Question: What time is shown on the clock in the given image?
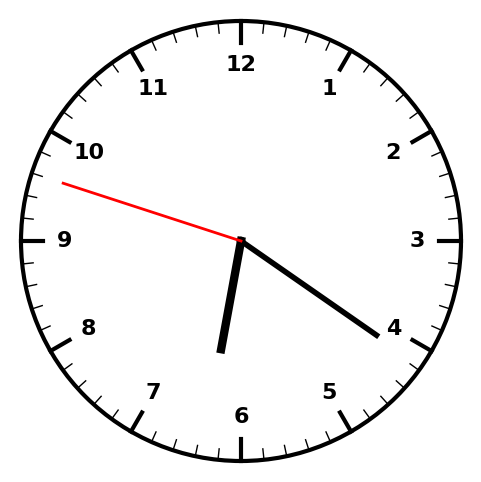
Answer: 06:20:48